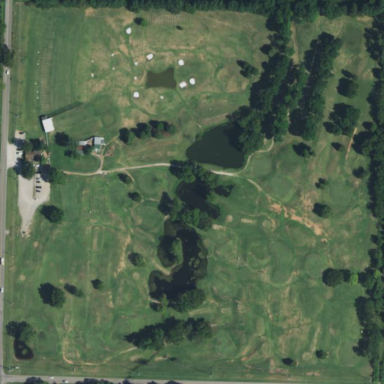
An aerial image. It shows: Golf course.